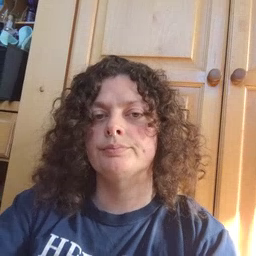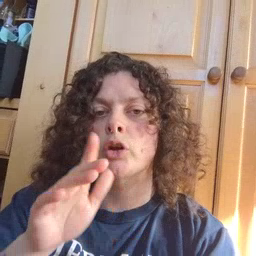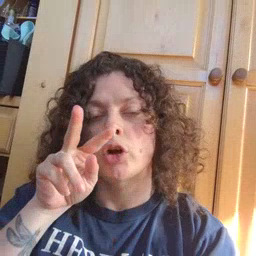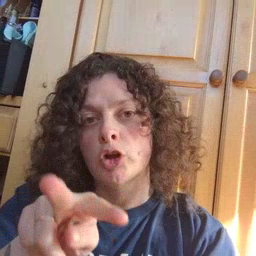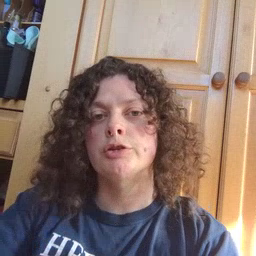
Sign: look